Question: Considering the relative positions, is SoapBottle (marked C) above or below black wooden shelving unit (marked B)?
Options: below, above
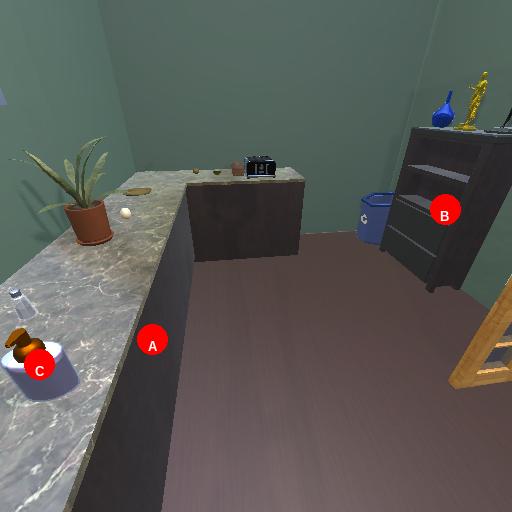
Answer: below